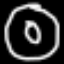
Label: donut